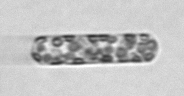
Label: Dactyliosolen_fragilissimus